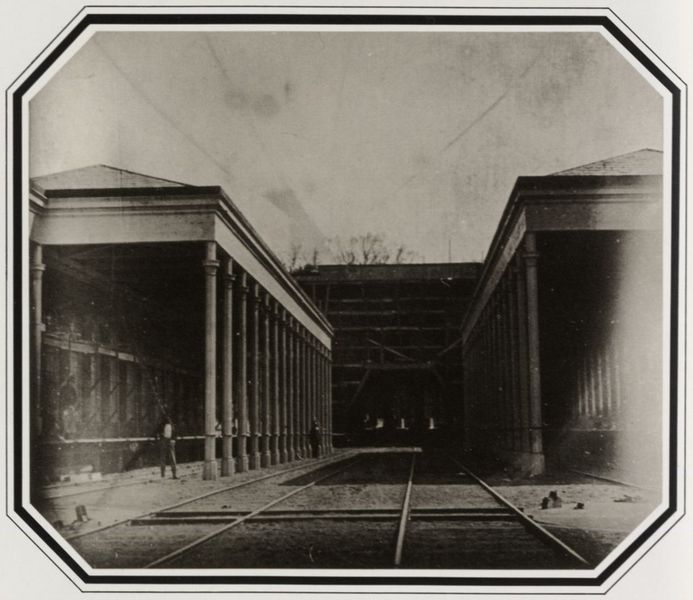
Titel: Blick in das Bahnhofsgebäude von Norden, Altona
Künstler: Carl Ferdinand Stelzner
Standort: Hamburg
Institution: Altonaer Museum
Schlagwörter: baum, dunkel, flügel, himmel, mann, schatten, weiß, wolken, menschen, äste, grau, hell, holz, licht, männer, schwarz, straße, säule, säulen, blick, dach, gebäude, haus, wolke, leute, architektur, mensch, rahmen, steine, spiegel, ast, gräser, häuser, sonne, sträucher, boden, klassizismus, helldunkel, oktagon, gasse, perspektive, reisig, dächer, bäume, hof, weis, pilaster, rand, sepia, industrie, seile, architecture, column, columns, hall, men, people, white, black, dark, empty, grey, old, painting, picture, perspective, warten, galerie, halle, flucht, foto, fotografie, photographie, überdachung, gerüst, schwarzweiss, bahnhof, arkaden, kapitelle, photo, ecken, fries, sims, gesims, hubi, fluchtpunkt, classical, greek, man, rock, roman, sky, tree, bahn, eisenbahn, building, roof, street, summer, sun, trees, bahnsteig, gleis, gleise, schiene, schienen, tempel, light, plants, road, paper, black and white, laubengang, fotographie, shadow, dog, sketch, walking, aufnahme, bau, acht, achteck, cloudy, tunnel, station, sunlight, dirt, outside, person, säulenhalle, bauwerk, human, party, drähte, leitungen, stromleitungen, hallen, antique, history, rome, temple, bahnhofshalle, buildings, symmetry, construction, tram, crossing, architekturfoto, munich, pillar, contrast, railway, structure, train, raumflucht, worker, branch, trail, border, train station, photograph, photography, dirty, depot, eisenguss, rail, bahnhofshallen, endbahnhof, rubble, block, arcade, rails, tracks, shed, 1850, 50er, keine ecken, parliament, pillars, phot, camera, office, photograqphie, railroad, pilar, pilars, train tracks, bw, monotone, halls, world war, usa, loco, daguerrotype, track, trangle, fluchtwinkel, shadoqw, us, collonades, imperfect, hexagon frame, black and white photo, pinhole, railtracks, railline, locomotive shed, rome column, roman column, вокзал, рельсы, колонны